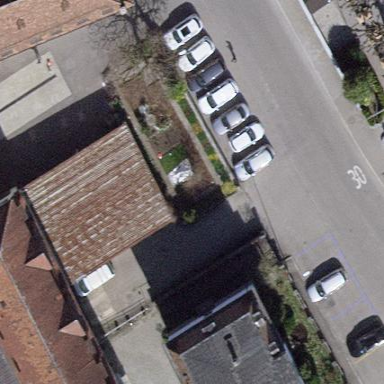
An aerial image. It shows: View of roof of building.